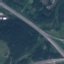
Label: Highway